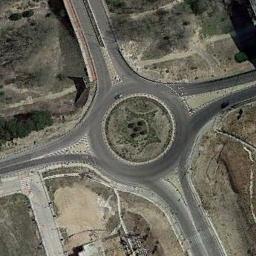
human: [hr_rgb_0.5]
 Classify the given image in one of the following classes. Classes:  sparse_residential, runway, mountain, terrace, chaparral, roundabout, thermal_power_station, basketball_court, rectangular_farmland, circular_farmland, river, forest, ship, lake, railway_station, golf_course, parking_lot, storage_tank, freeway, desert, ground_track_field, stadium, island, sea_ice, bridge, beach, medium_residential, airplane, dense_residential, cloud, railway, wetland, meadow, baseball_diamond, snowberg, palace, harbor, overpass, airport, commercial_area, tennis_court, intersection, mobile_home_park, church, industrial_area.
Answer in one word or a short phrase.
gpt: roundabout